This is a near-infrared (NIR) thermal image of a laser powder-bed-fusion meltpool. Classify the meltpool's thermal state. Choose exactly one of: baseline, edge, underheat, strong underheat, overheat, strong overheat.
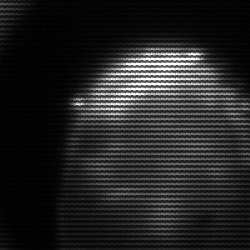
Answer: edge